Field crop: maize
Growth stage: 1
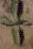
Species: atriplex